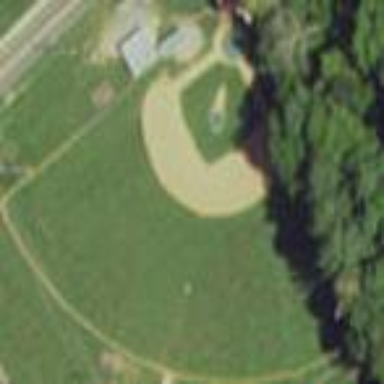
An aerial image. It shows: Baseball pitch for leisure land activities.